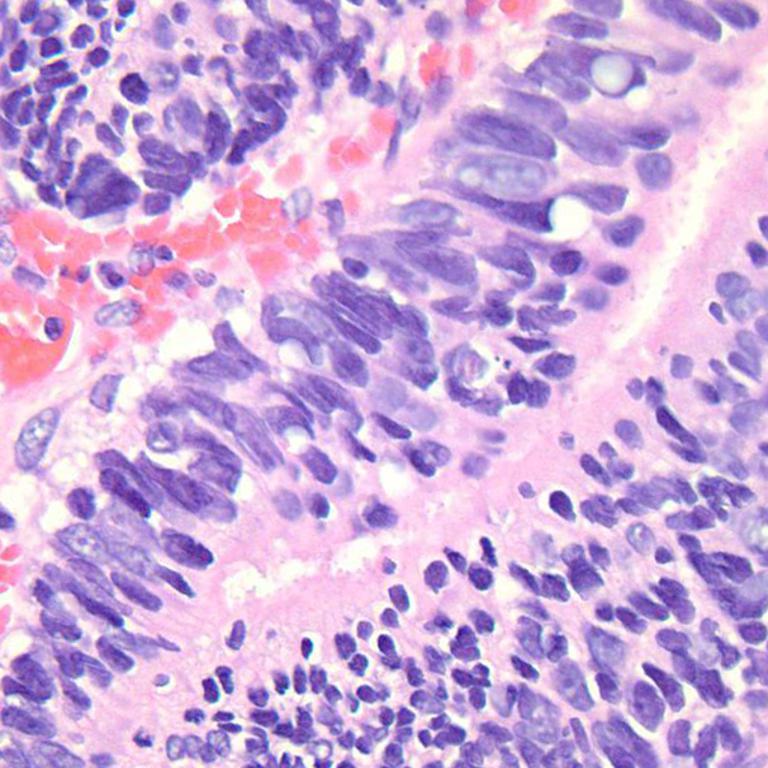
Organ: colon
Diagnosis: adenocarcinomas